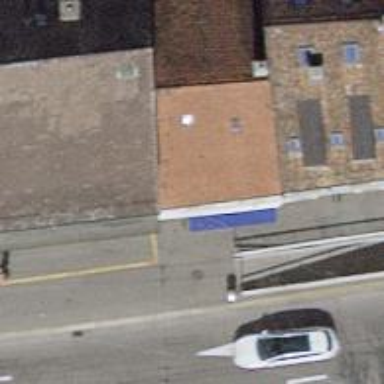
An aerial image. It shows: Beauty shop.